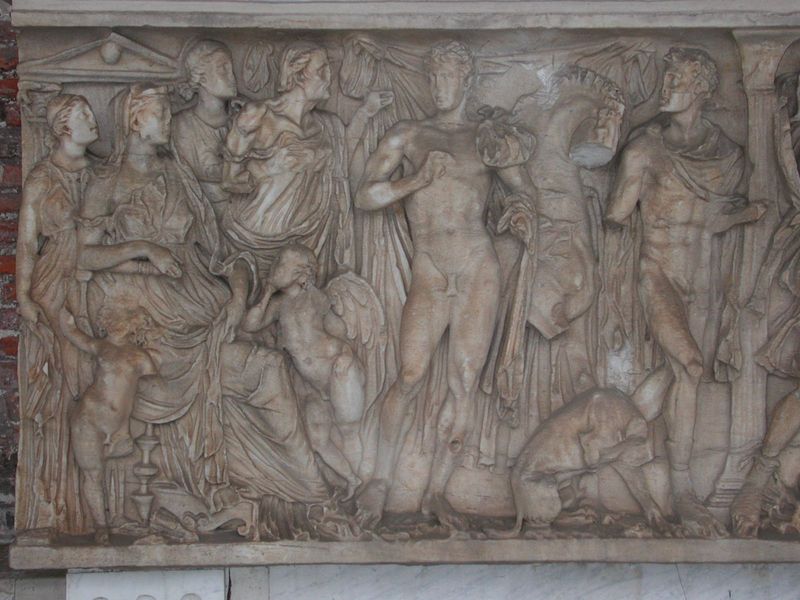
Titel: Phädra - Hippolytus - Sarkophag
Standort: Pisa, Camposanto (EU - I - Toskana)
Schlagwörter: akt, flügel, held, mann, nackt, weiß, frauen, menschen, frau, grau, marmor, männer, szene, säule, säulen, haus, hund, rot, tier, tuch, alt, wand, arme, falten, stein, steine, hände, vorhang, gewand, gewänder, locken, brunnen, kinder, pferd, engel, beine, relief, kauern, figuren, kontrapost, platte, oben, katze, penis, gefäß, stolz, antike, torso, architrav, rom, fries, jesus, portikus, antik, griechen, griechisch, eros, sieben, tempel, fresko, vorhand, putten, klassik, putti, brunne, gucken, römisch, mamor, tympanon, romanisch, klassizimus, freau, hnde, 7, rempel